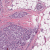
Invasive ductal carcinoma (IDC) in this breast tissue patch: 1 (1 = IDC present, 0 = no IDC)